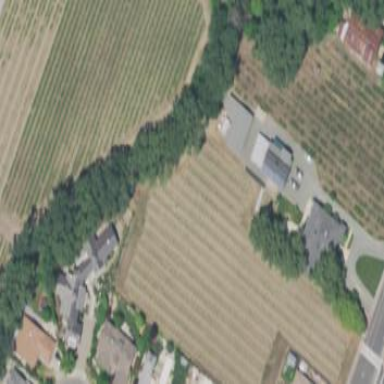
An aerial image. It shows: Vineyard with grape crops.